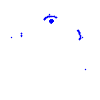
Particle: kaon